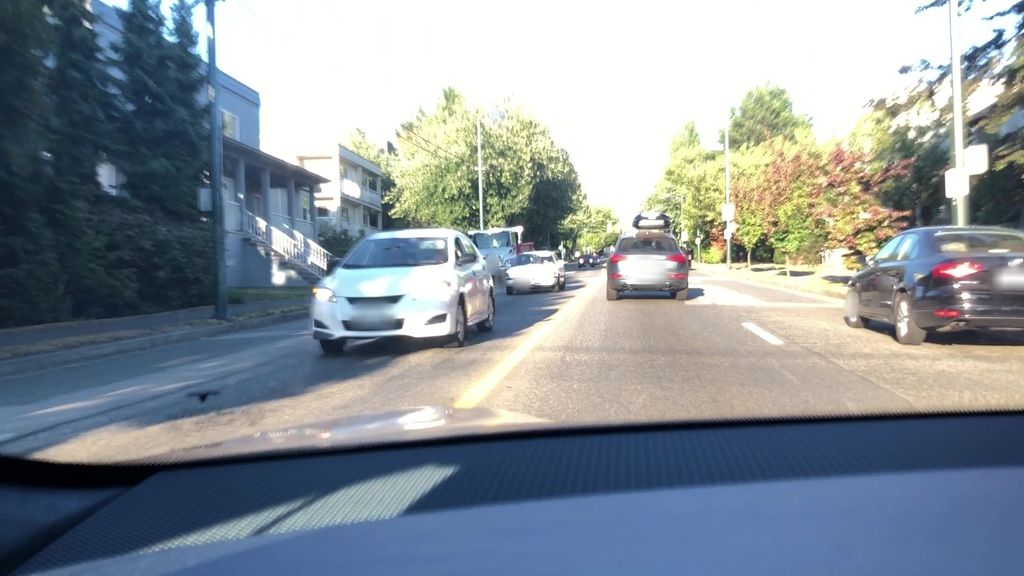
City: vancouver